Field crop: tomato
Growth stage: 1
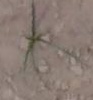
Species: cyperus